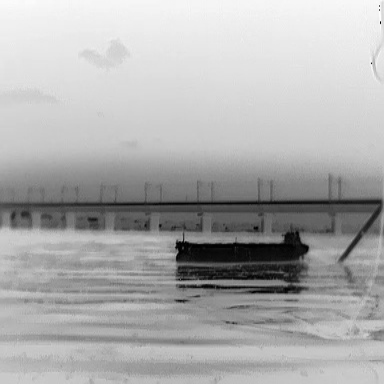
There is a liner in the infrared image.